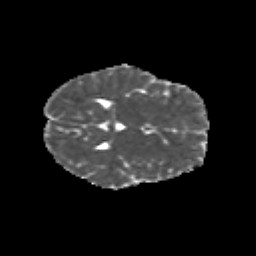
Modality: MD
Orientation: axial
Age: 12
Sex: female
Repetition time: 9.4 s
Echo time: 0.089 s